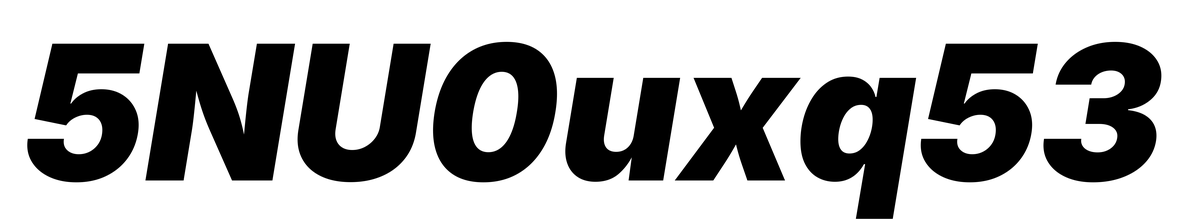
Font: Inter-Italic_Black_Italic